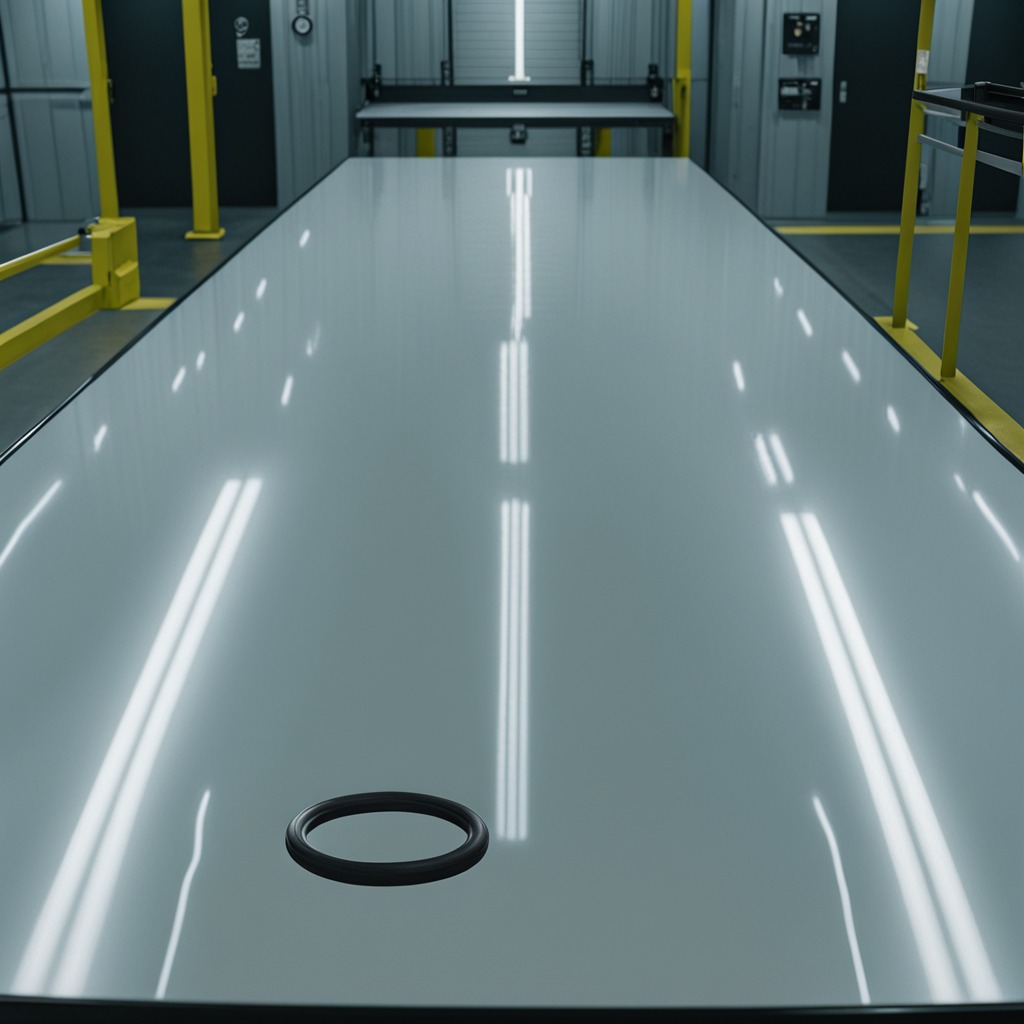
A rubber O-ring is lying on a high-gloss table in a ship maintenance bay industrial lighting.